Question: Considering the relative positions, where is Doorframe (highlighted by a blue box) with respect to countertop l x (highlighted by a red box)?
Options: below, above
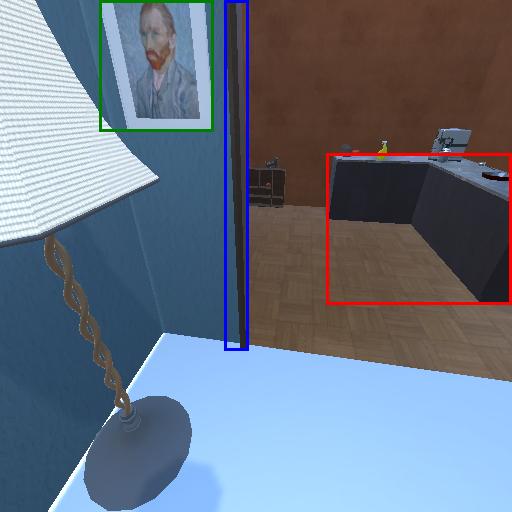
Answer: below